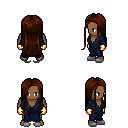
a pixel art fantasy rpg character, male body template, human, dark skin, blue robe, teal pants, brown extra-long hairstyle, gold gloves, white slippers, four views (front, back, left, right), 2x2 character sprite sheet, small pixel art, hard edges, no anti-aliasing